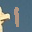
Label: 1